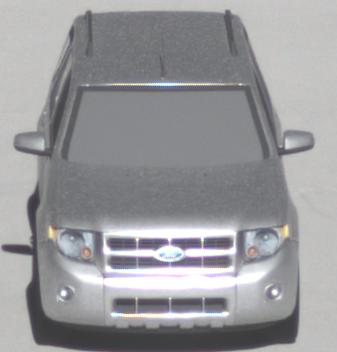
Make: Ford
Model: Escape Hybrid
Detailed model: -
Model produced from: 2004
Model produced until: 2012
Doors: 5
Color: white
Road condition: dry road
Daytime: morning or afternoon
Contrast: high contrast